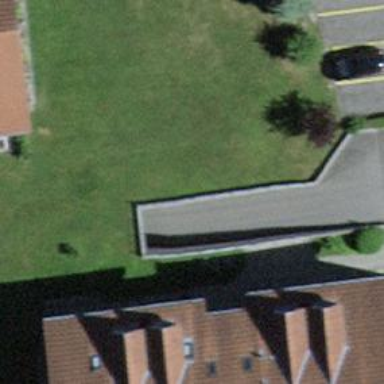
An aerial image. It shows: Parking entrance.